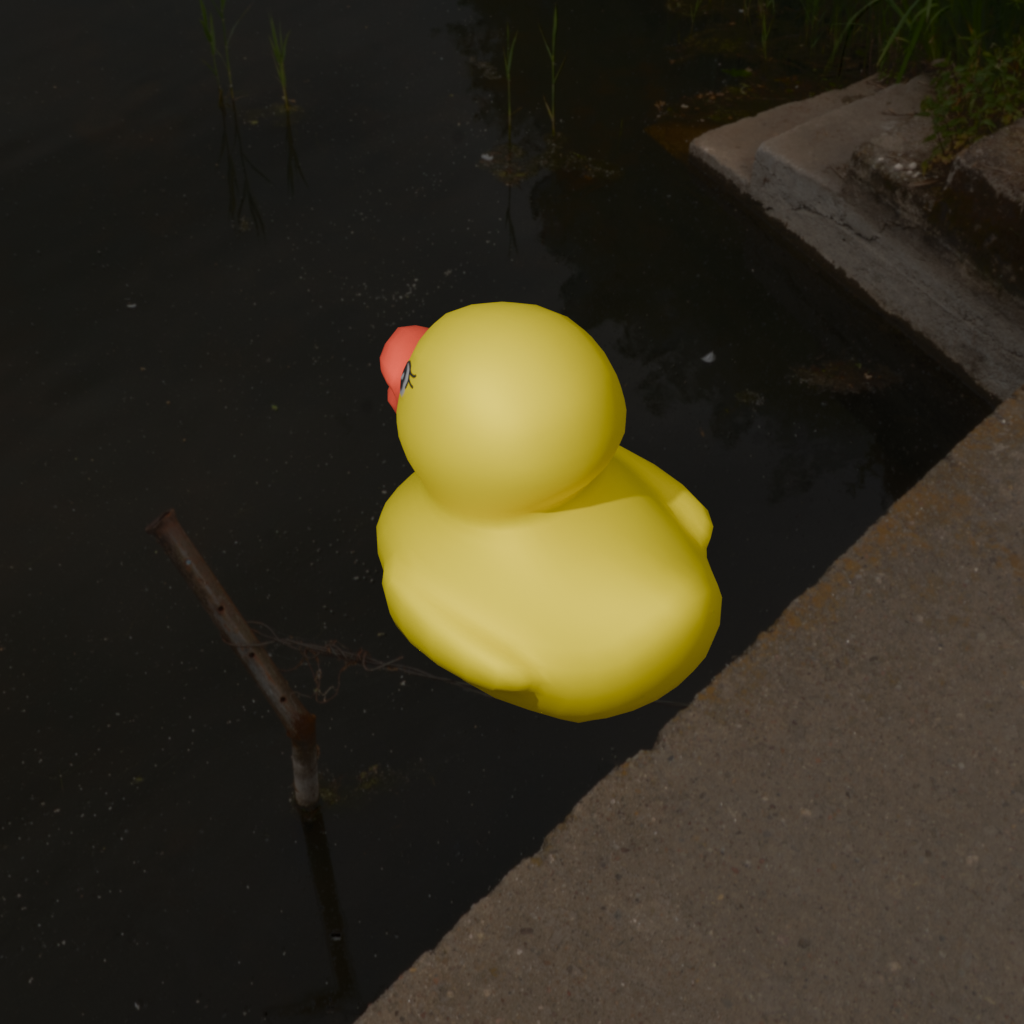
an image of a yellow rubber duck seen from <back_left> in a lakeside with a cloudy sky surrounded by greenery and dirt paths.